Aerial crown-view tile of a tropical tree (Barro Colorado Island, Panama), acquired 20250616:
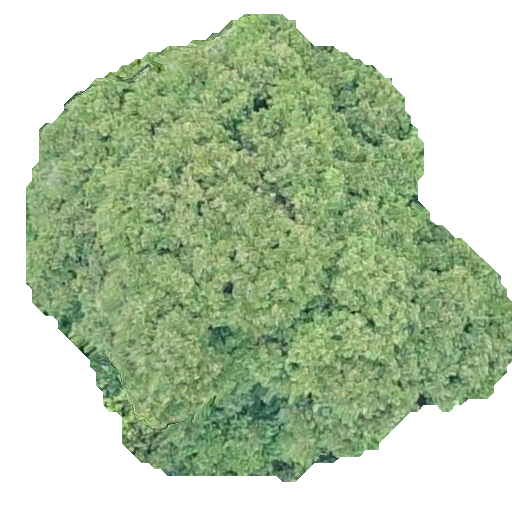
Species: Prioria copaifera
GBIF accepted scientific name: Prioria copaifera
Crown area: 231.493 m²